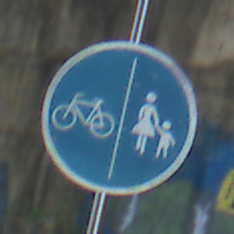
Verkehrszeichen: GetrennterRadUndGehwegRadwegLinks
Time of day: Midday
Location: Outdoor (Urban)
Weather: Clear
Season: NotSpecified
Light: Natural